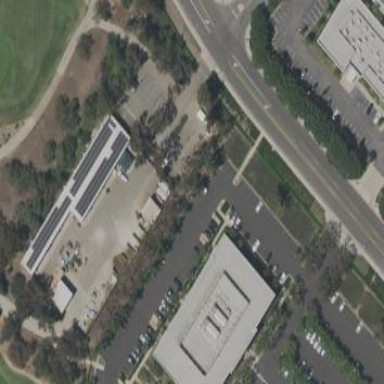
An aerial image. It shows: Office building.